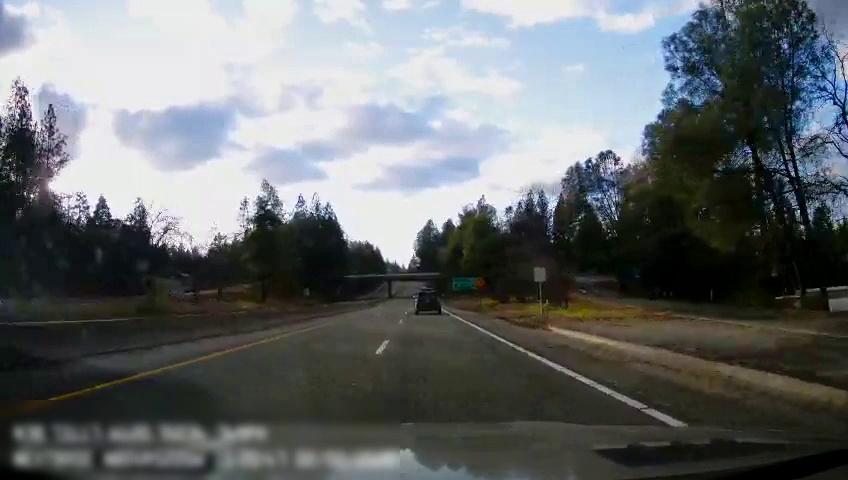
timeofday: Day
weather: Sunny
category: Drivable Space
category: Drivable Space
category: Drivable Space
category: Drivable Space
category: Vehicles | SUV
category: Lanes | Alternate Lane
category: Lanes | Current Lane
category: Lanes | Alternate Lane
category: Traffic | Signs
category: Traffic | Signs
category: Traffic | Signs